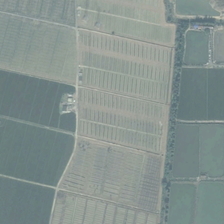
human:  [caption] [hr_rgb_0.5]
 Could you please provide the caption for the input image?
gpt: many pieces of farmlands are in different green depths .

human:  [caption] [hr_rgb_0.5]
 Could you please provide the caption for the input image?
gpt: many pieces of farmlands are in different green depths .

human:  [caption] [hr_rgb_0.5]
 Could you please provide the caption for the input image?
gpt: many pieces of farmlands are in different green depths .

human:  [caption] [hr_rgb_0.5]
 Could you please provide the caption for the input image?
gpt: many pieces of farmlands are in different green depths .

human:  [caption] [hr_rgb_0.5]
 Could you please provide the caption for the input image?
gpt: many pieces of farmlands are in different green depths .